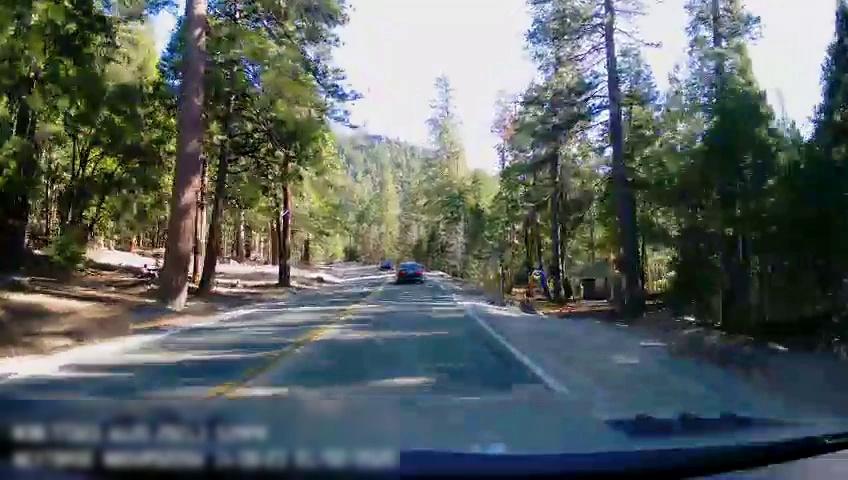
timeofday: Day
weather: Sunny
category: Drivable Space
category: Vehicles | Car
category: Vehicles | Car
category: Lanes | Opposite Lane
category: Lanes | Current Lane
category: Lanes | Current Lane